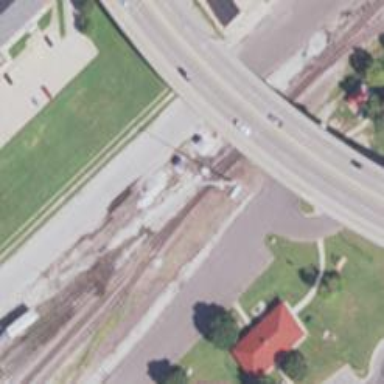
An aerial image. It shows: Junction on the railway.